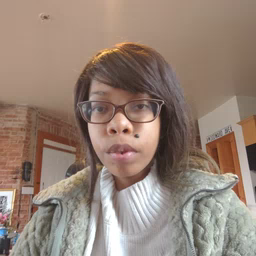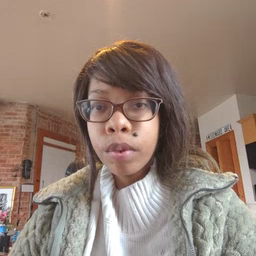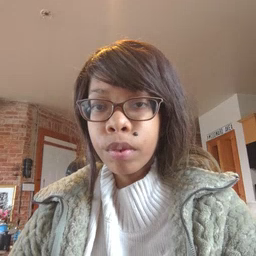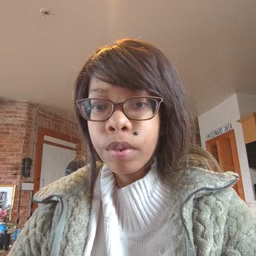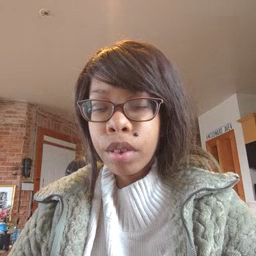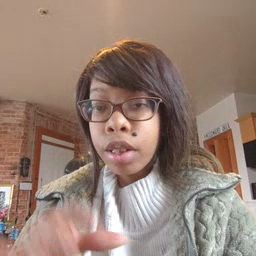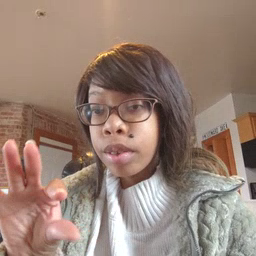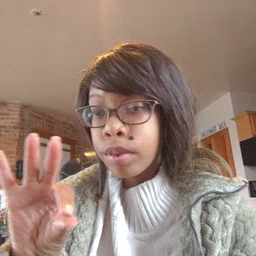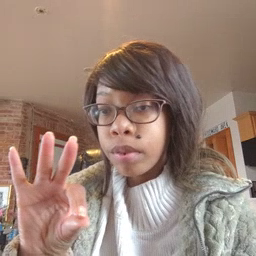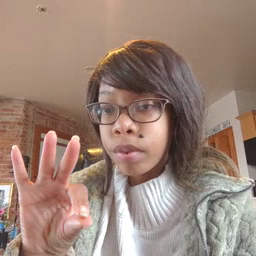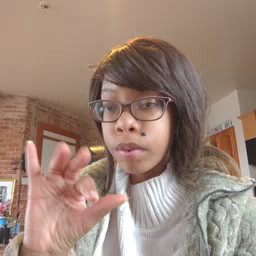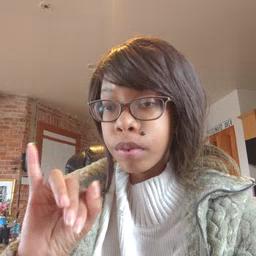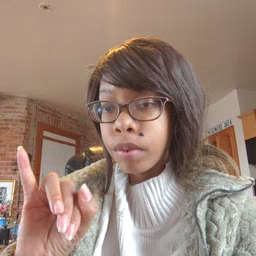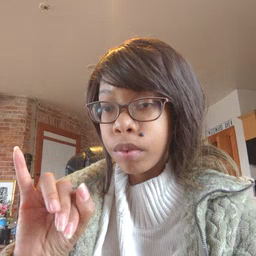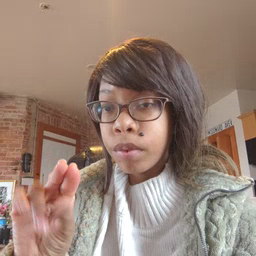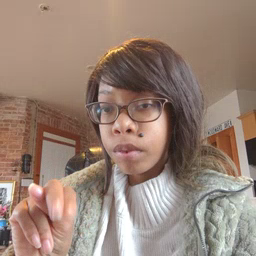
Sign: finger